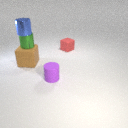
small blue metal cylinder above large brown rubber cube